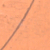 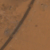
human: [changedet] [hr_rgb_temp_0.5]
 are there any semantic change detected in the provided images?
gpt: No change occurred.